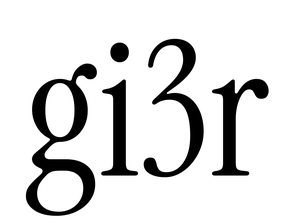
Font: InstrumentSerif-Regular